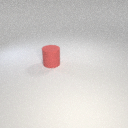
large red rubber cylinder